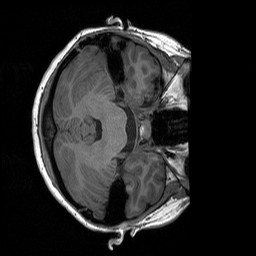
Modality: T1w
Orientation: axial
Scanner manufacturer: siemens
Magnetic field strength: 3 T
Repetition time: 1.76 s
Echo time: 0.0022 s